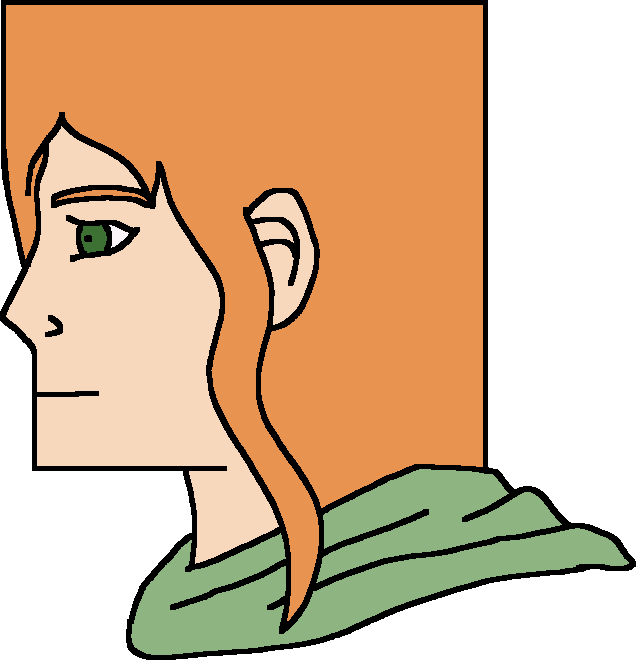
Label: 4_Yes_Chad